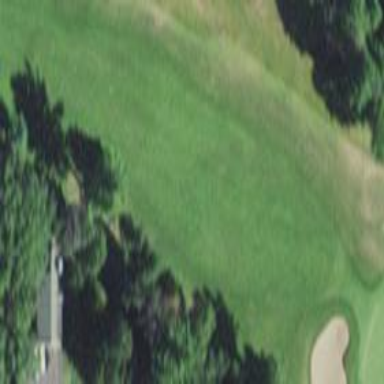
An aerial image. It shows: Golf fairway surrounded by grass.